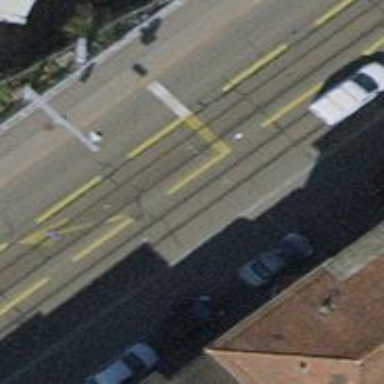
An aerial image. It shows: Road with traffic signals.